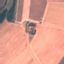
Land use / land cover: AnnualCrop